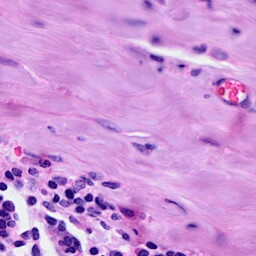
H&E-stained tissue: Breast